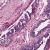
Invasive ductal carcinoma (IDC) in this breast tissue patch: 1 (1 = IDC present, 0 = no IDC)